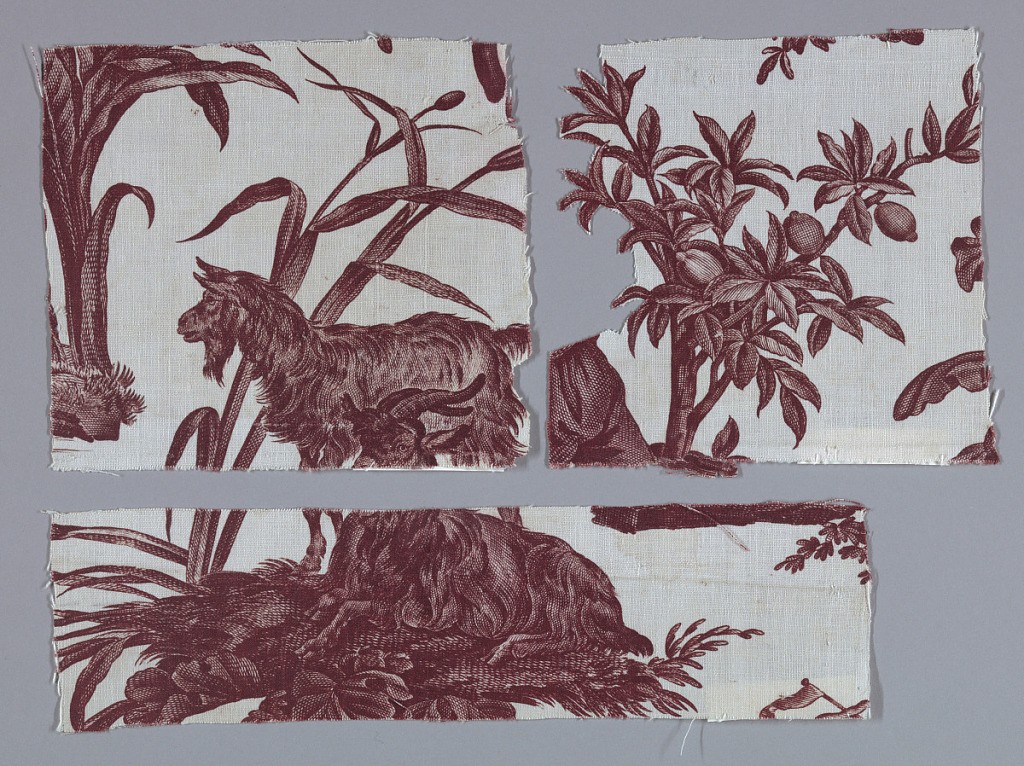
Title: Fragment
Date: late 18th century
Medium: Technique: printed on plain weave
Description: Fragment shows two goats, one standing and other lying down. They are surrounded by leafy vegetation and a citrus tree. In brown on a white ground.